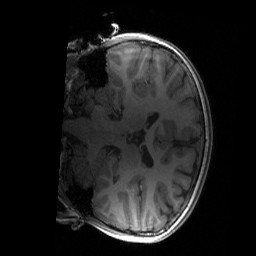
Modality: T1w
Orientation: coronal
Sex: female
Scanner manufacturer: siemens
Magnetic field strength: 3 T
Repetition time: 1.9 s
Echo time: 0.00243 s